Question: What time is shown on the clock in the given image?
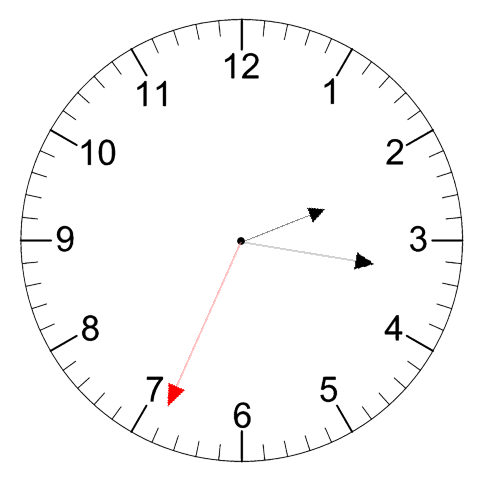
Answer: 02:16:34